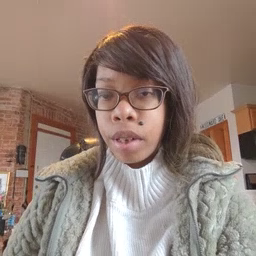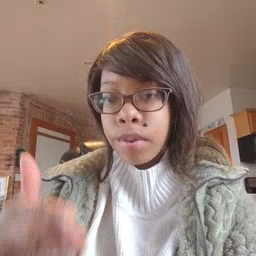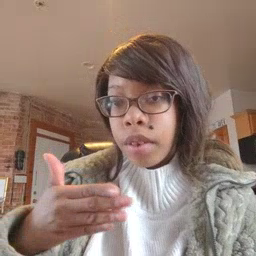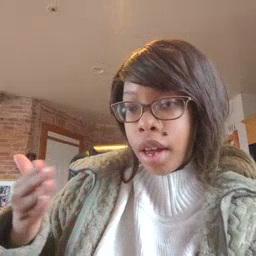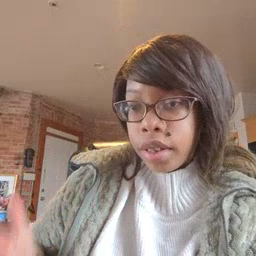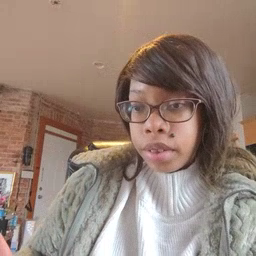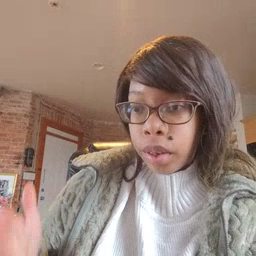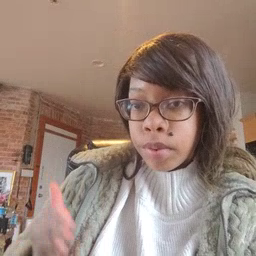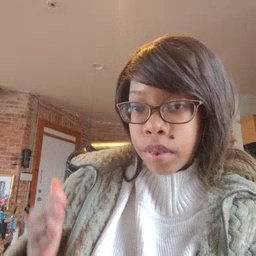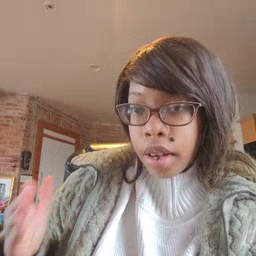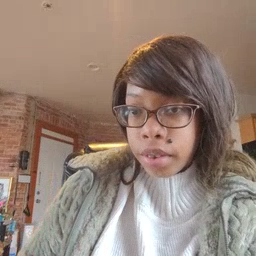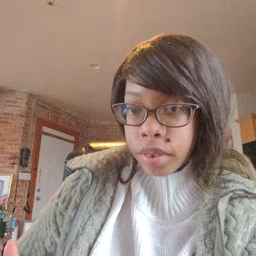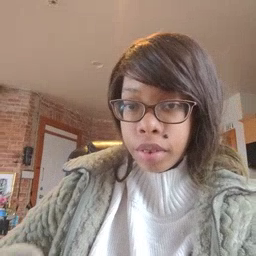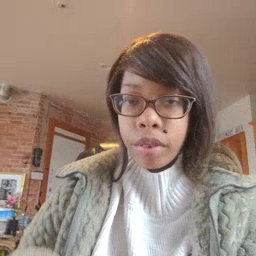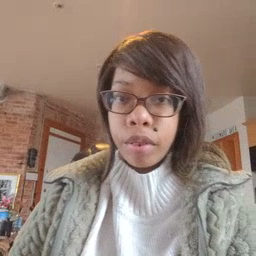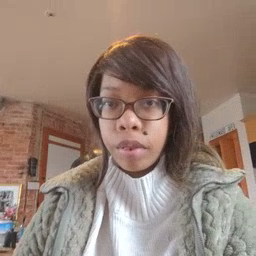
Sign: beside